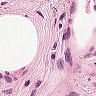
Metastatic tissue present: no